The plot shows how the frequency content of a bearing vibration signal evolves over time (STFT spectrogram). Based on the visible evidence, which condition applies: normal, inner_race, outer_race, ball?
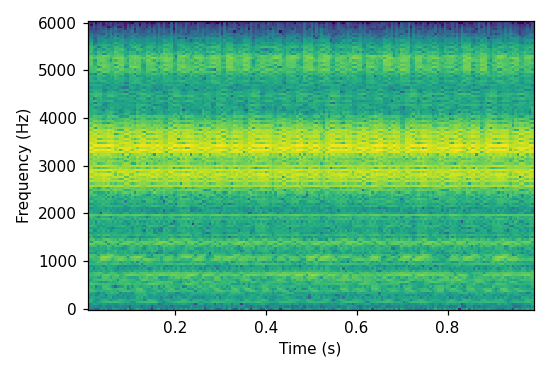
Answer: outer_race